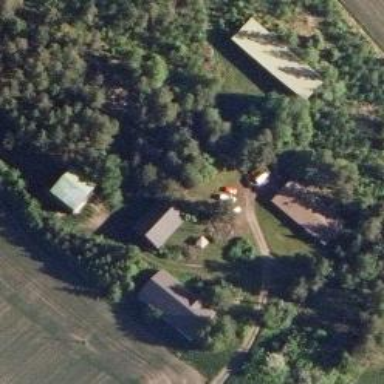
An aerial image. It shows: Farmyard area.